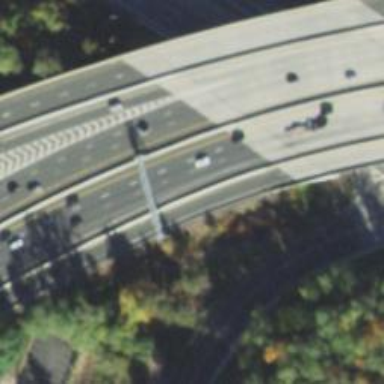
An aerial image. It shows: Asphalt motorway link.